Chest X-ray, PA view. Patient: 51 years old, sex M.
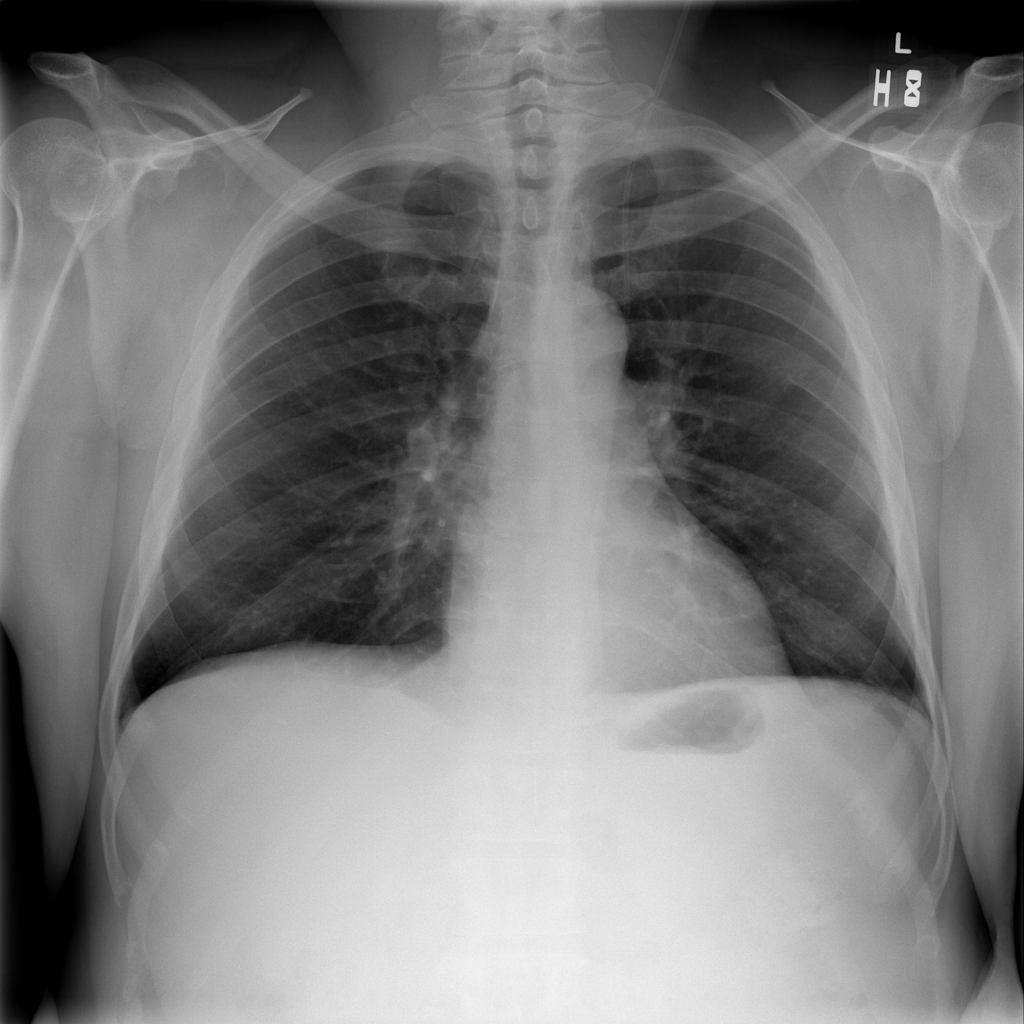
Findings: No Finding